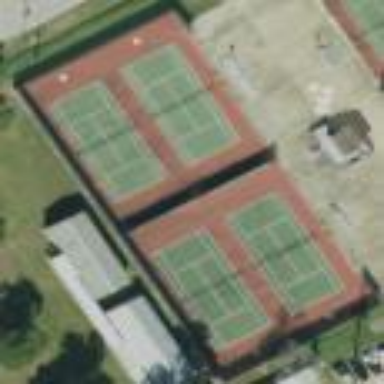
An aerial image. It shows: Tennis court on pitch designated for leisure land.